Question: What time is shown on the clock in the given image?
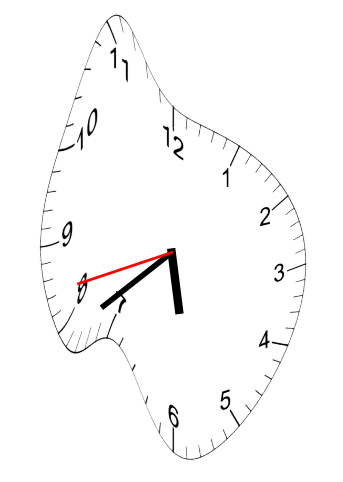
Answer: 05:38:42